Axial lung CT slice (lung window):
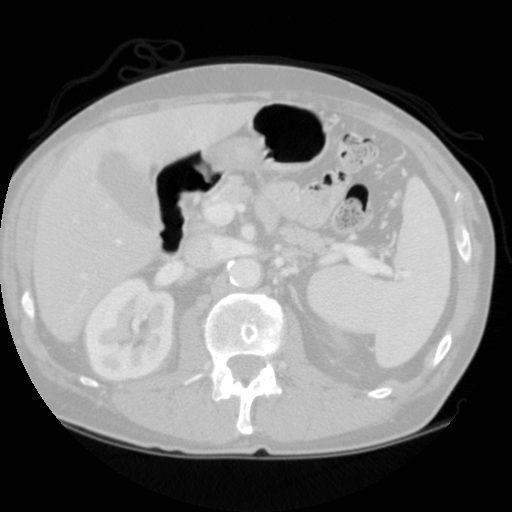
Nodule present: no